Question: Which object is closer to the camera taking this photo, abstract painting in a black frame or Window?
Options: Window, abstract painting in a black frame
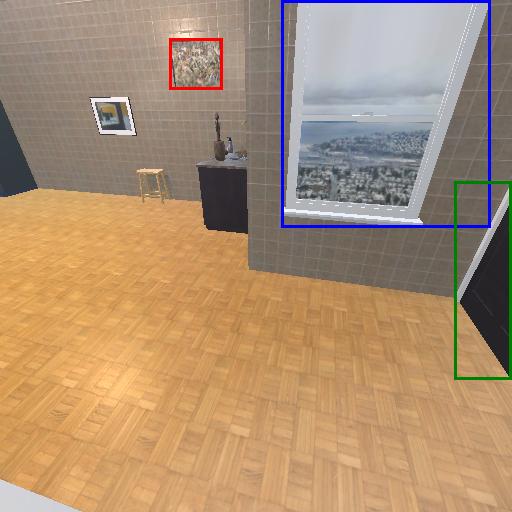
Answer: Window